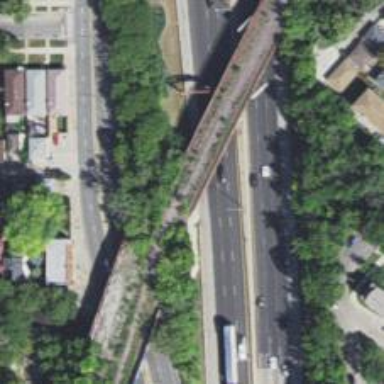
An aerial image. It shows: Path on bridge.